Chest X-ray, PA view. Patient: 67 years old, sex F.
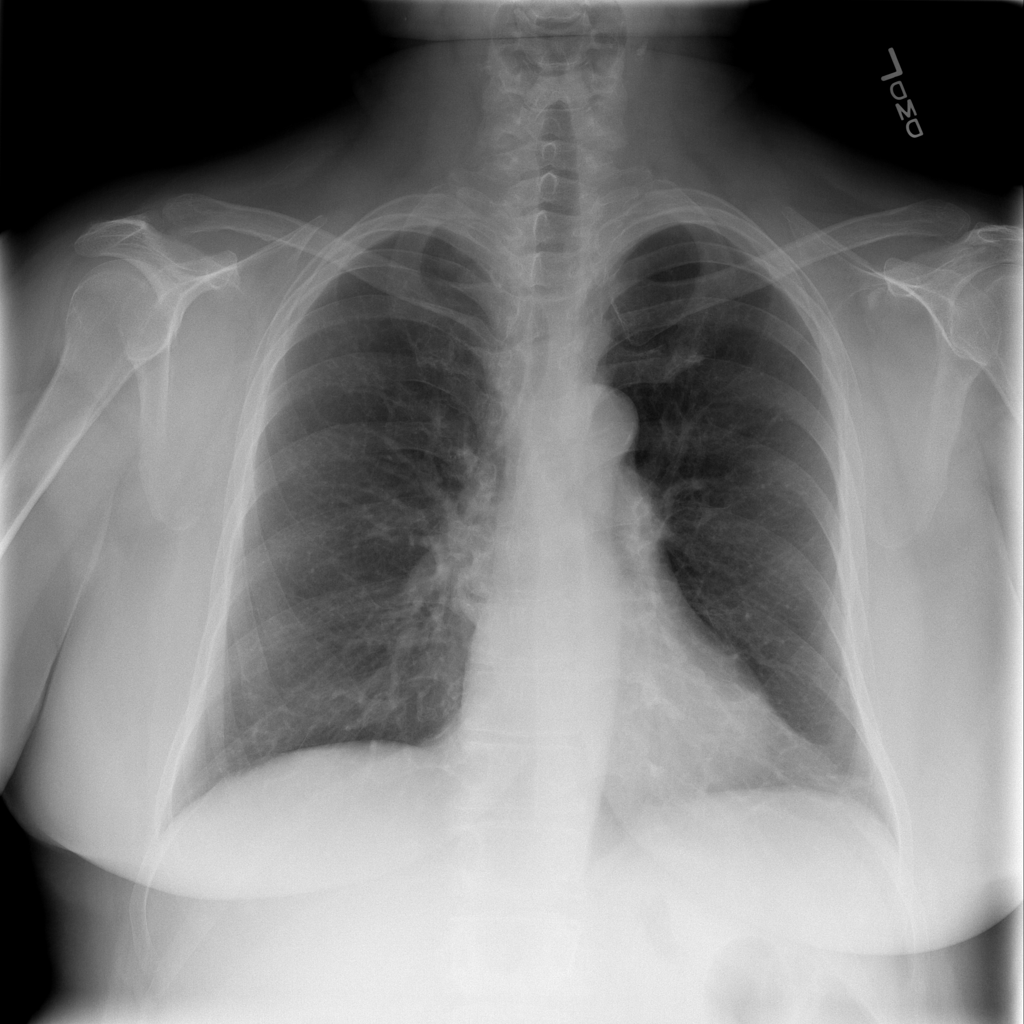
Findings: No Finding